Question: I hope that the focus of this question is not too large...
But I guess many people have the same difficulties, as it's really not user friendly in my opinion.
I recently updated my Android Project from Cordova 2.4 to Cordova 3.6. I created a new project in Eclipse ADT, and imported the previous assets.
Well, I finally end up with this folder structure

I finally have two 'www' folders, and one 'platform_www' folder which includes 'cordova.js'.
The app does not seem to be updated when I change those assets files.
So, where is the real working directory of the assets?
If some folders should be merged, how do I force this merging?
Which ideal process should I follow for iterative testing?
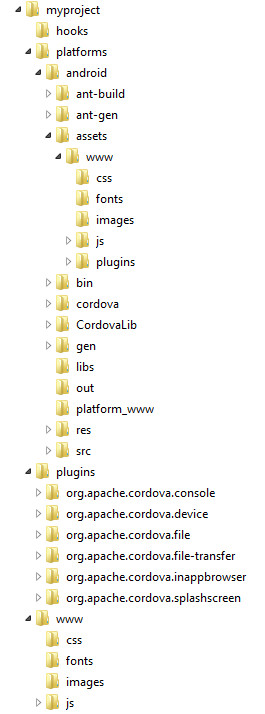
Answer: So, here is the process I ended up with:
1. I only use Eclipse to have access to the console. I created a filter to only display the CordovaLog tag
2. I update the files located in myproject/www
3. I run the application using the CLI (not Eclipse): cordova run android